Interaction volume radius: 5 \u00c5
Interaction volume height: 20 \u00c5
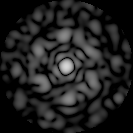
Disorder parameter: 0.7516